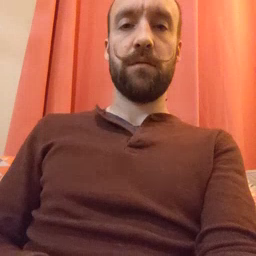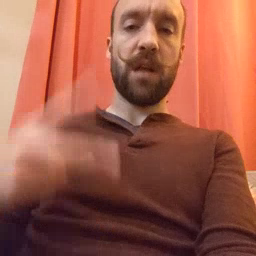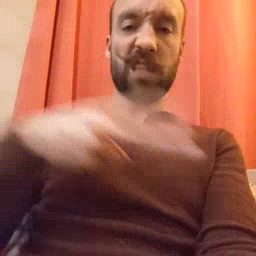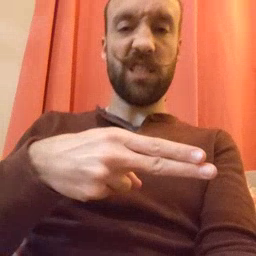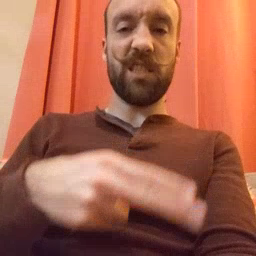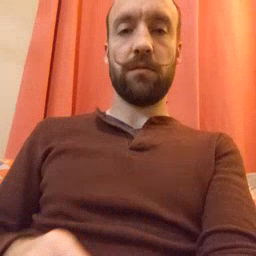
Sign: cut